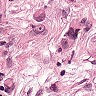
Metastatic tissue present: yes